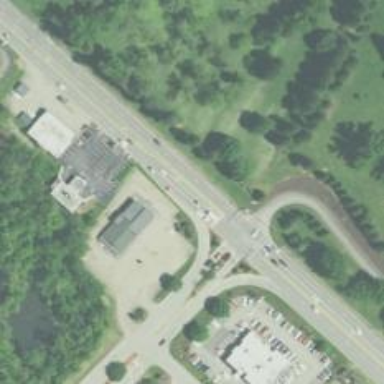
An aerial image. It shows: Trunk link highway.